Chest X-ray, PA view. Patient: 82 years old, sex M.
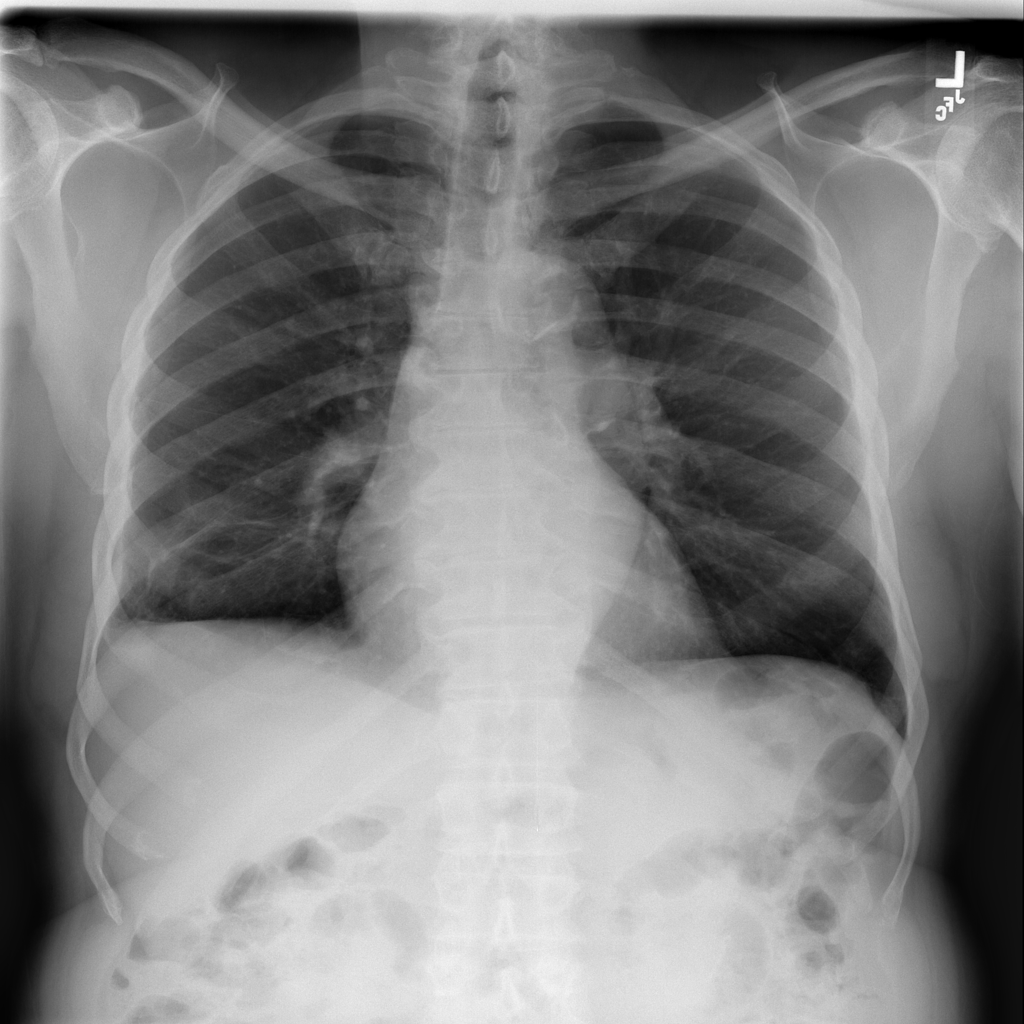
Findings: No Finding